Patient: sex F, age 61
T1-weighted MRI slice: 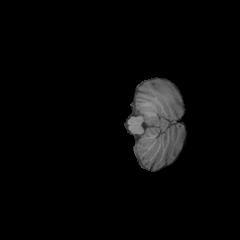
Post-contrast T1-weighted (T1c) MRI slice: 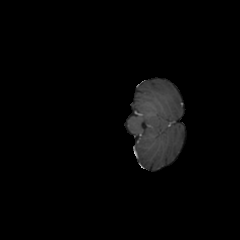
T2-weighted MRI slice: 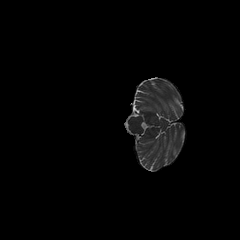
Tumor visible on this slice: no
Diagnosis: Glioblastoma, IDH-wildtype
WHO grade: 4